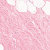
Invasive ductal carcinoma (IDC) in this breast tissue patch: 0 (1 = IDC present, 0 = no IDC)